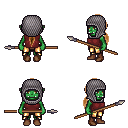
a pixel art fantasy rpg character, female body template, orc, green skin, maroon sleeveless shirt, gold greaves, brown ponytail hairstyle, chain hood, brown shoes, spear, four views (front, back, left, right), 2x2 character sprite sheet, small pixel art, hard edges, no anti-aliasing